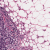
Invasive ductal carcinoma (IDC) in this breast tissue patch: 1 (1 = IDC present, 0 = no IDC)